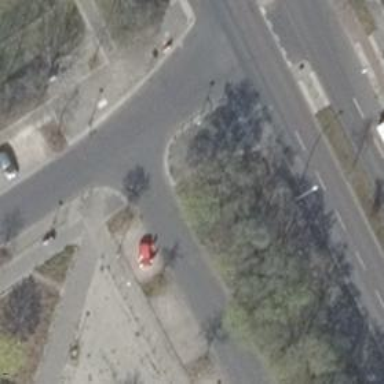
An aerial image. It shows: Unmarked road crossing.